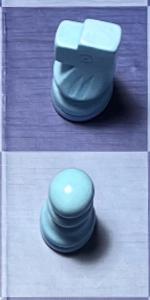
Label: Pawn_White